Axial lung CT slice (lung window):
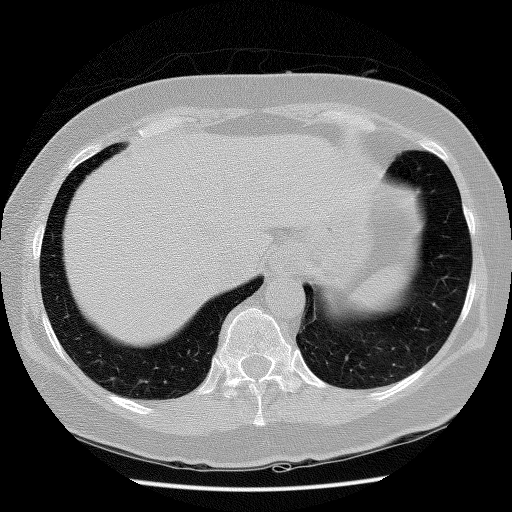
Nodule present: no